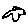
Label: bird